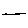
Label: line